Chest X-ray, AP view. Patient: 58 years old, sex F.
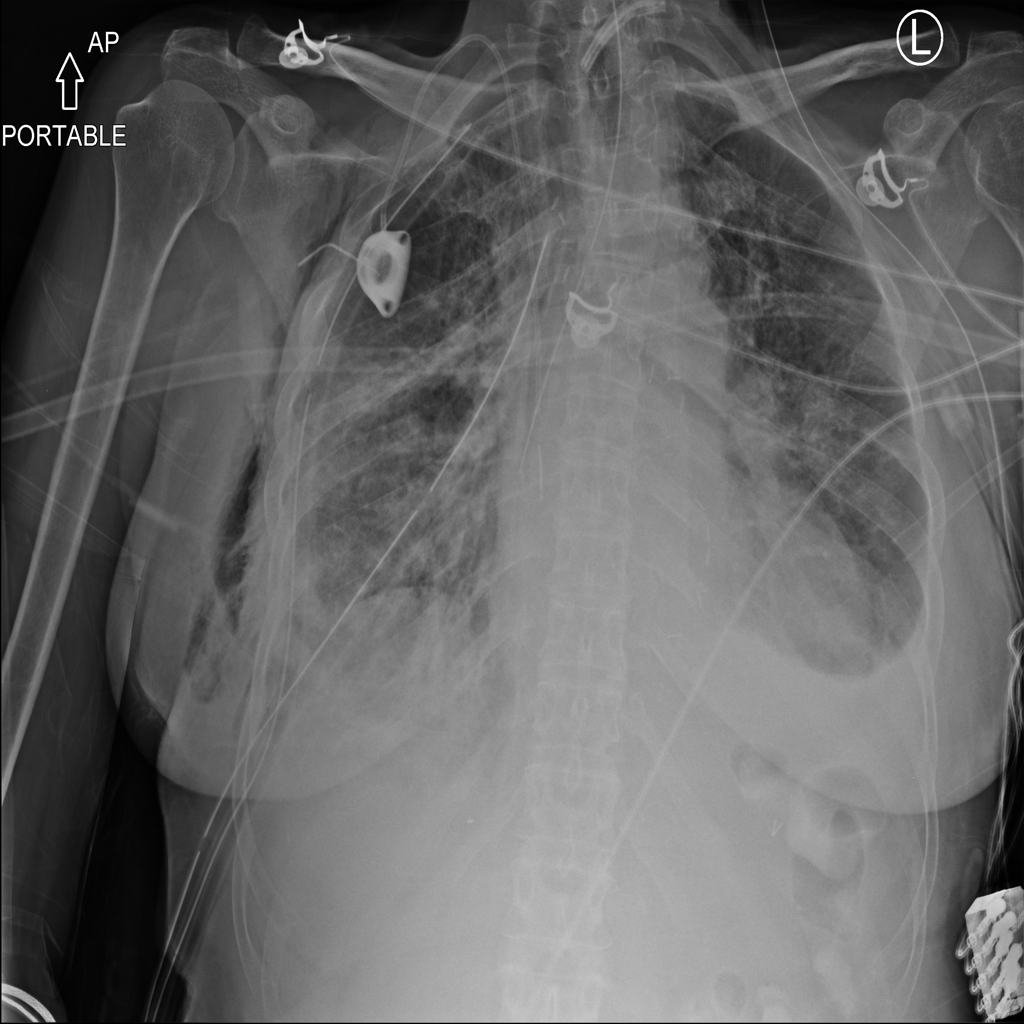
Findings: Effusion